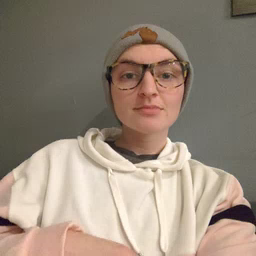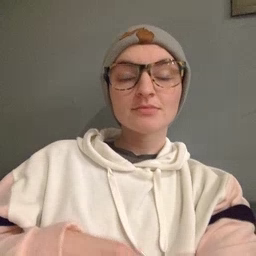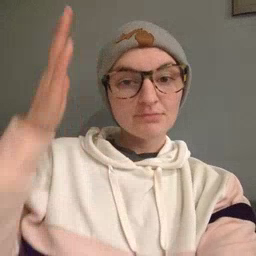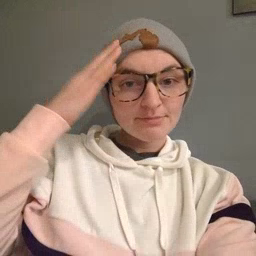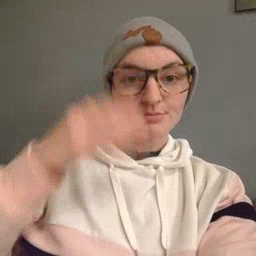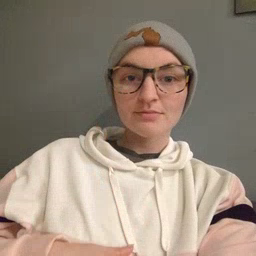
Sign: hat